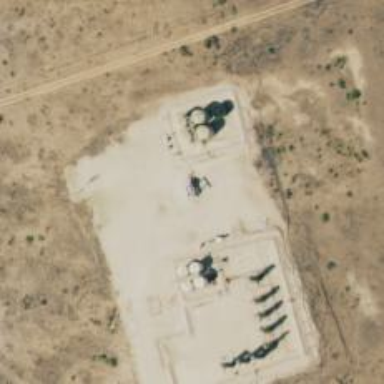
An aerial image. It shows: Petroleum well.